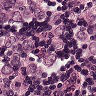
Metastatic tissue present: yes